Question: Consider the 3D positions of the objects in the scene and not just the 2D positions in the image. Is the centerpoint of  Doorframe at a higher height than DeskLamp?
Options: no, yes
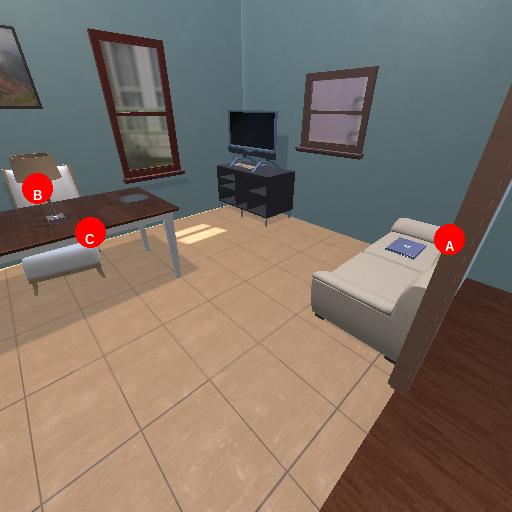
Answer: no